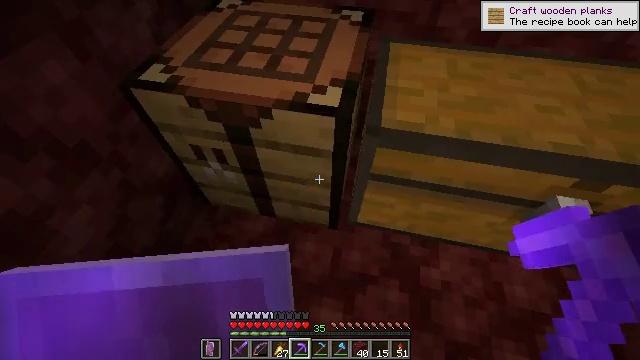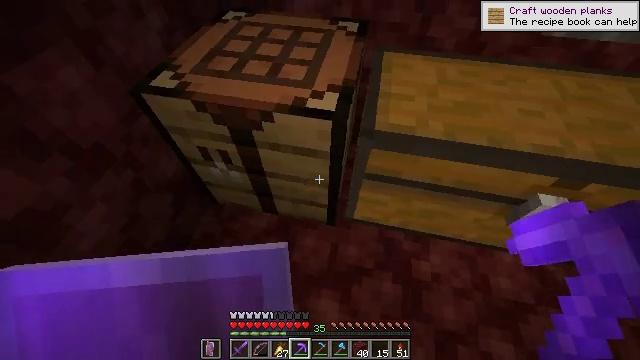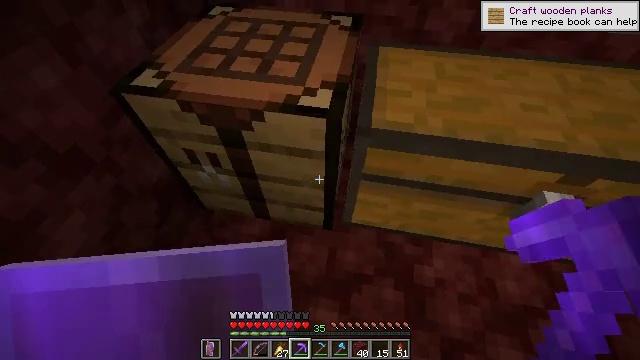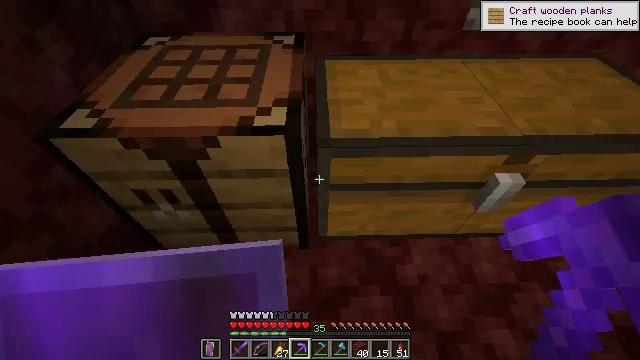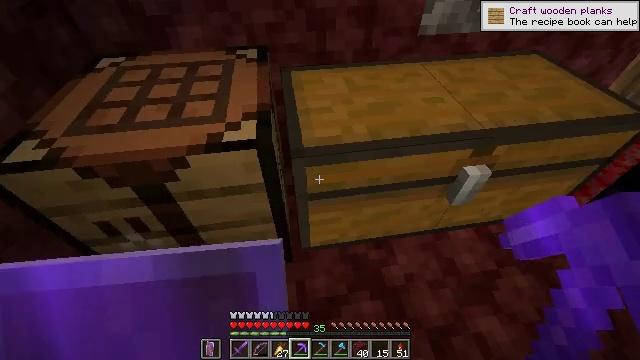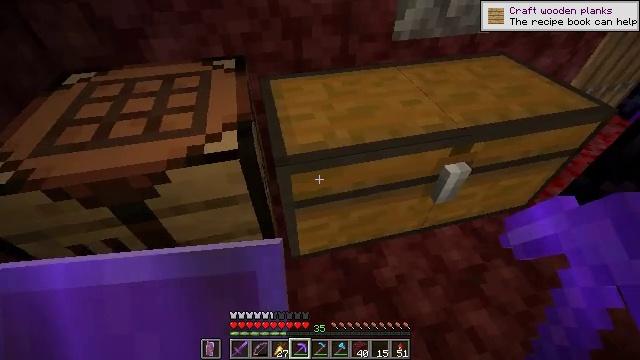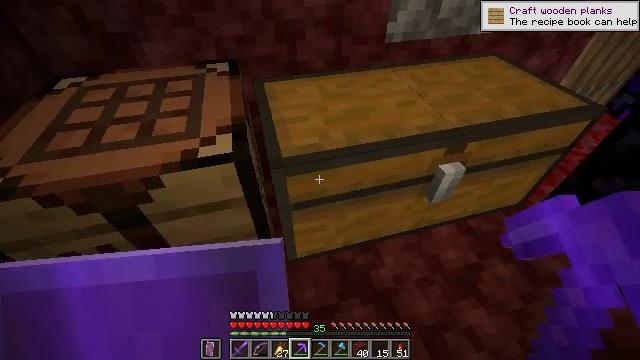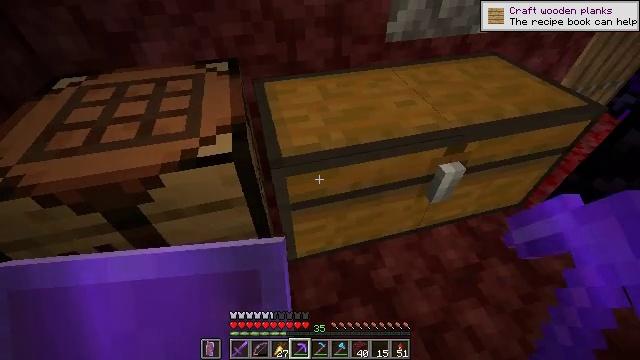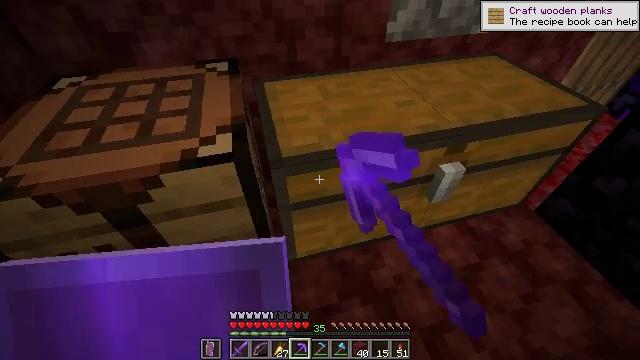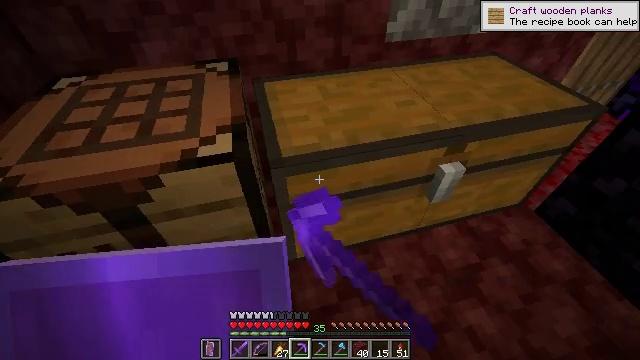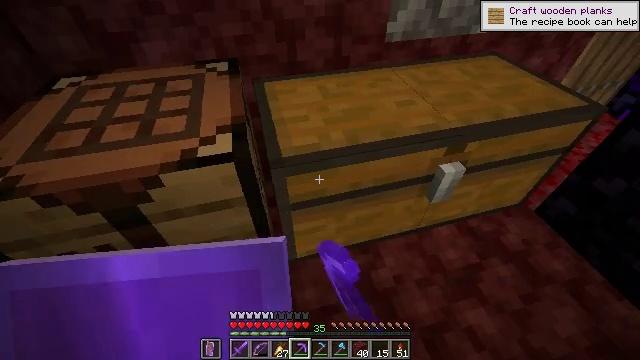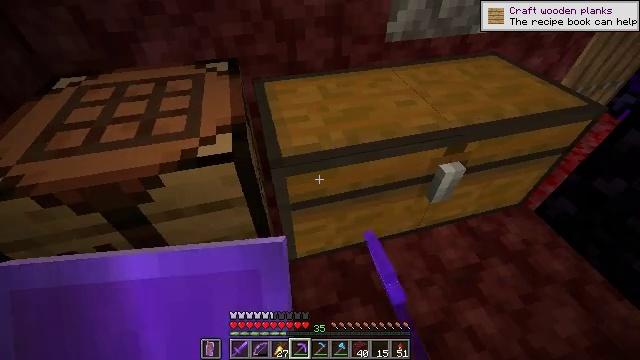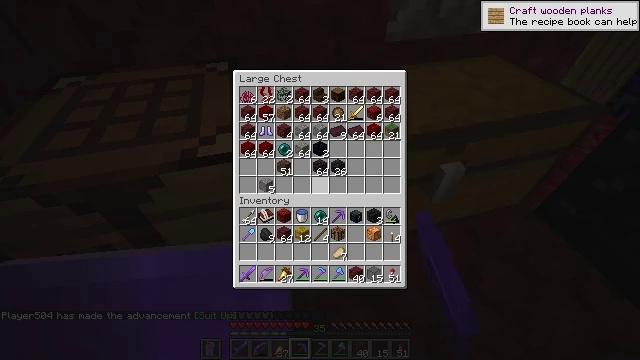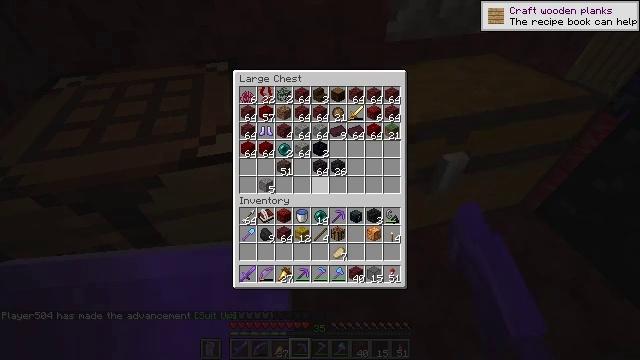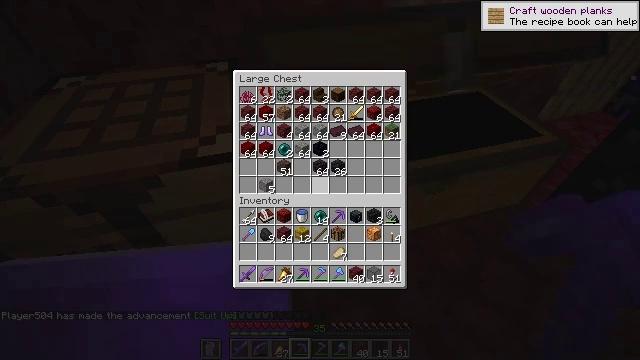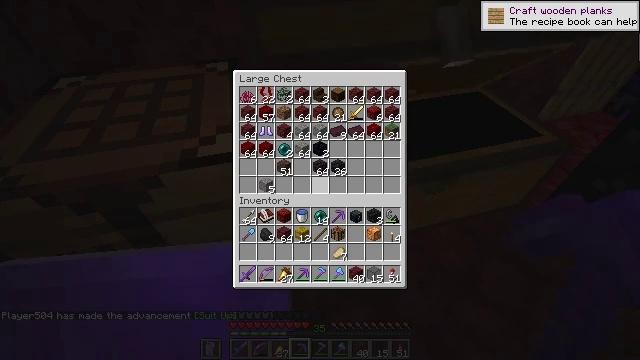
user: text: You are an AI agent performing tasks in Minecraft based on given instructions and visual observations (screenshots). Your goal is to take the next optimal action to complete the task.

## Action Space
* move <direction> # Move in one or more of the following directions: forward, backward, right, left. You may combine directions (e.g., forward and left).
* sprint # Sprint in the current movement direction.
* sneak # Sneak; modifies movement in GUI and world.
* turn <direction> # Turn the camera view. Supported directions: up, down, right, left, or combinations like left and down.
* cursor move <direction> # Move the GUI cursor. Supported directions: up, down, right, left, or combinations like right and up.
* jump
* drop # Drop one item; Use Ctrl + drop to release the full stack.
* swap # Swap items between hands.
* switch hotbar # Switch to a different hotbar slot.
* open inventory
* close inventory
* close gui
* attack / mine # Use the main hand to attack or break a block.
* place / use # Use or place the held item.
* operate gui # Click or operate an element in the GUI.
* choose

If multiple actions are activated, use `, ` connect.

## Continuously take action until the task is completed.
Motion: motion action
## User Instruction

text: Gather the nether wart block from a crimson forest.
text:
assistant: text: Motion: no_op
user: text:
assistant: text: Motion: turn right
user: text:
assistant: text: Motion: turn right and up
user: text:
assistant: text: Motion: turn right and up
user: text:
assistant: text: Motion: turn right and up
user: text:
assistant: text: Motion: turn right
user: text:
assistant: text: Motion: use / place
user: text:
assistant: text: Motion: use / place
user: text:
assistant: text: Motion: no_op
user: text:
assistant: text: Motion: no_op
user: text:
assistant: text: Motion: no_op
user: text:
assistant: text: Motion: no_op
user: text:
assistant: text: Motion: no_op
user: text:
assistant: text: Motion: no_op
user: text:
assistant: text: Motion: no_op
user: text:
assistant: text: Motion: cursor move right
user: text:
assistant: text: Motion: cursor move right
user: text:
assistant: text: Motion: cursor move right and up
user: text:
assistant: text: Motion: no_op
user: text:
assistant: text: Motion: no_op
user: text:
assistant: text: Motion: no_op
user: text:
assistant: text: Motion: no_op
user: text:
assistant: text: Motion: no_op
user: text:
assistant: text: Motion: no_op
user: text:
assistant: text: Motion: no_op
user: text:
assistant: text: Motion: no_op
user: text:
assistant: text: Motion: cursor move left
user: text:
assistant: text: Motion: cursor move left
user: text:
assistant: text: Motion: cursor move left
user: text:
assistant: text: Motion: no_op